Question: We have the following code that lists the xpaths where '$value' is found.
We have detected for a given URL (see on picture) a non standard tag 'td1' which in addition doesn't have a closing tag. Probably the site developers have put that there intentionally, as you see in the screen shot below.
This element creates problems identifying the corect XPath for nodes.
A broken Xpath example :
'''
/html/body/div[2]/div[2]/table/tr[2]/td/table/tr[1]/td[2]/table/tr[2]/td[2]/table[3]/tr[2]/**td1**/td[2]/span/u[1]
'''
(as you see td1 is identified and chained in the Xpath)
We think by removing this element it helps us to build the valid XPath we are after.
A valid example is
'''
/html/body/div[2]/div[2]/table/tr[2]/td/table/tr[1]/td[2]/table/tr[2]/td[2]/table[3]/tr[2]/td[2]/span/u[1]
'''
We would like to remove all the invalid tags which may be other than td1, as h8, diw, etc...
'''
private function extract($url, $value) {
$dom = new DOMDocument();
$file = 'content.txt';
//$current = file_get_contents($url);
$current = CurlTool::downloadFile($url, $file);
//file_put_contents($file, $current);
@$dom->loadHTMLFile($current);
//use DOMXpath to navigate the html with the DOM
$dom_xpath = new DOMXpath($dom);
$elements = $dom_xpath->query("//*[text()[contains(., '" . $value . "')]]");
var_dump($elements);
if (!is_null($elements)) {
foreach ($elements as $element) {
var_dump($element);
echo "
1.[" . $element->nodeName . "]
";
$nodes = $element->childNodes;
foreach ($nodes as $node) {
if( ($node->nodeValue != null) && ($node->nodeValue === $value) ) {
echo '2.' . $node->nodeValue . "
";
$xpath = preg_replace("/\/text\(\)/", "", $node->getNodePath());
echo '3.' . $xpath . "
";
}
}
}
}
}
'''

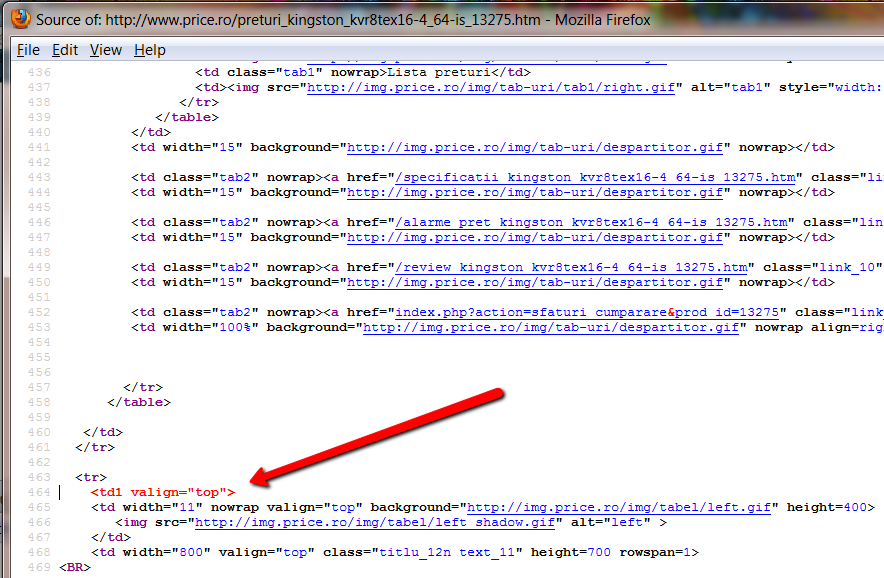
Answer: You could use XPath to find the offending nodes and remove them, while promoting its children into its place in the DOM. Then your paths will be correct.
'''
$dom_xpath = new DOMXpath($dom);
$results = $dom_xpath->query('//td1'); // (or any offending element)
foreach ($results as $invalidNode)
{
$parentNode = $invalidNode->parentNode;
while ($invalidNode->childNodes)
{
$firstChild = $invalidNode->firstChild;
$parentNode->insertBefore($firstChild,$invalidNode);
}
$parentNode->removeChild($invalidNode);
}
'''
You could also build a list of offending elements by using a list of valid elements and negating it.
'''
// Build list manually from the HTML spec:
// See: http://www.w3.org/TR/html5/section-index.html#elements-1
$validTags = array();
// Convert list to XPath:
$validTagsStr = '';
foreach ($validTags as $tag)
{
if ($validTagsStr)
{ $validTagsStr .= ' or '; }
$validTagsStr .= 'self::'.$tag;
}
$results = $dom_xpath->query('//*[not('.$validTagsStr.')');
'''